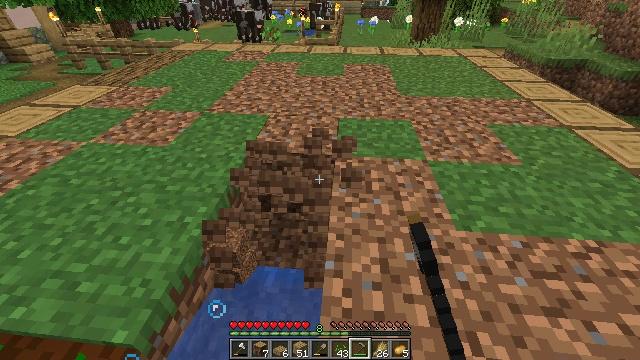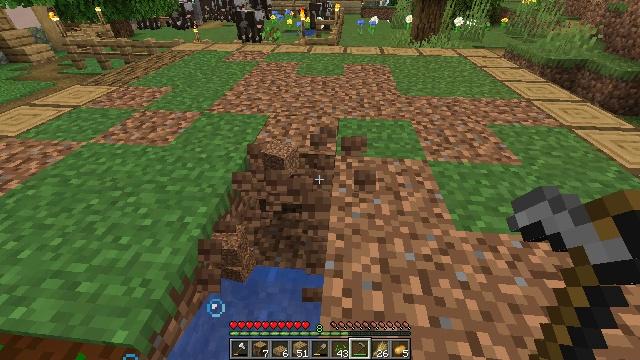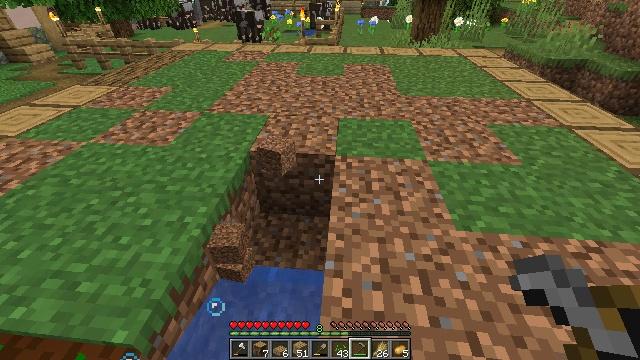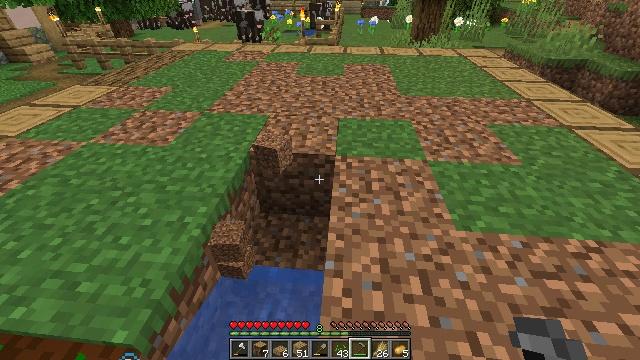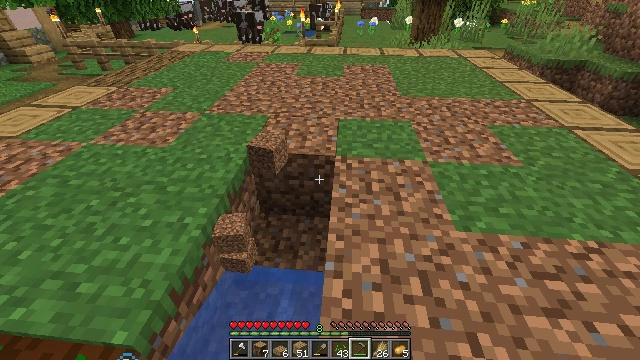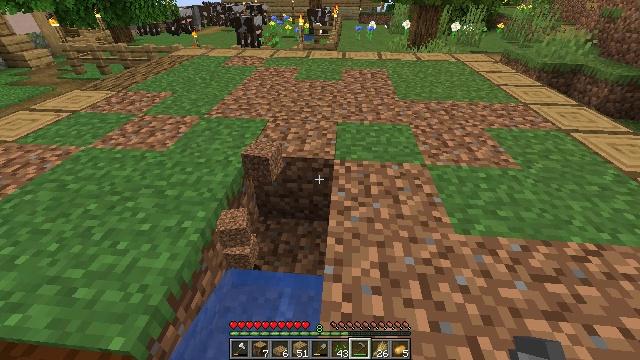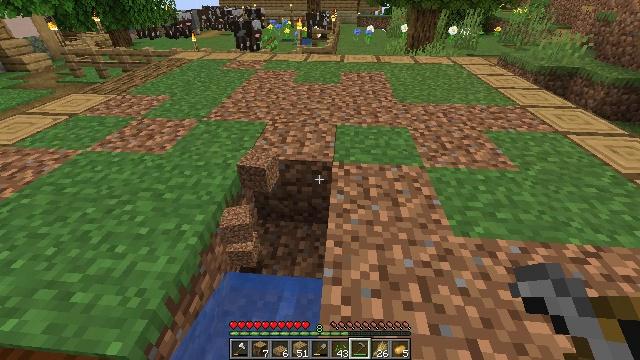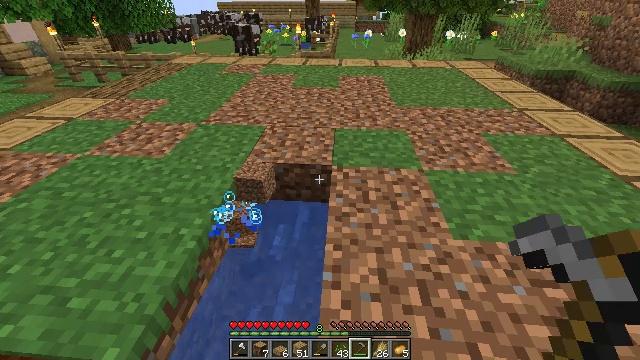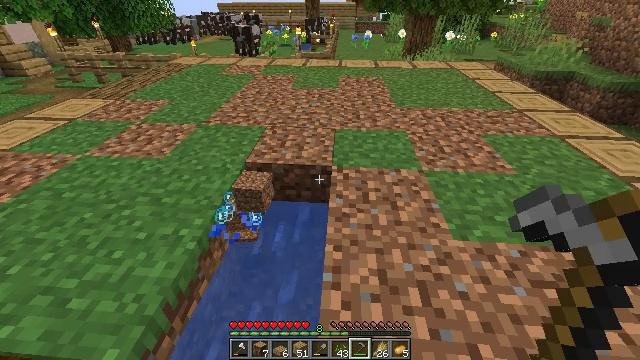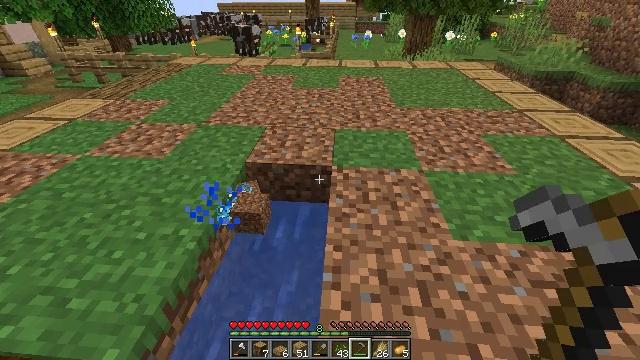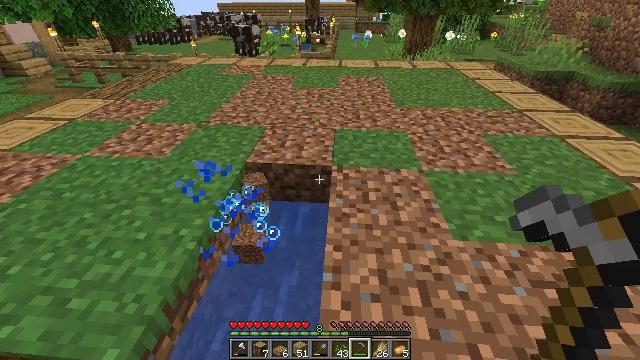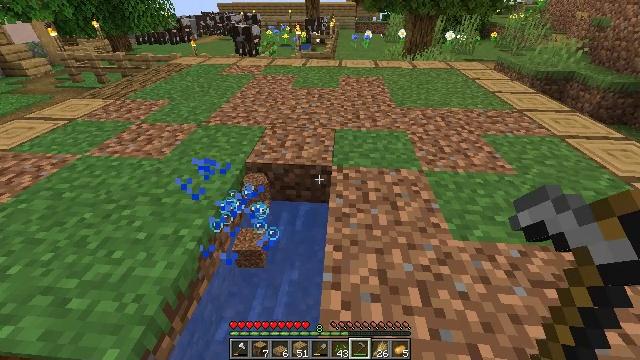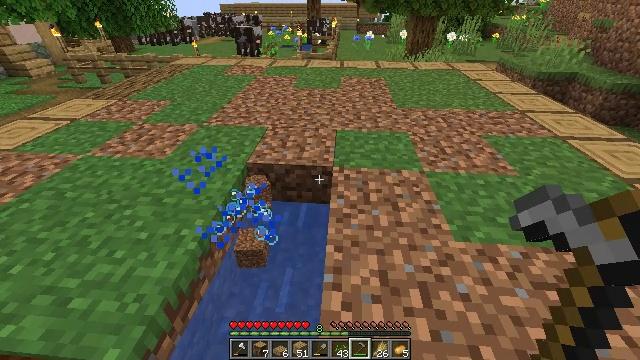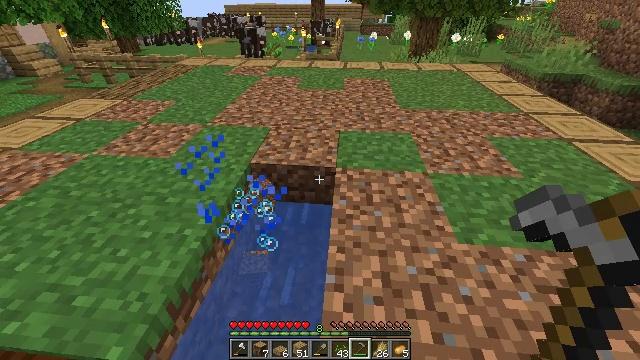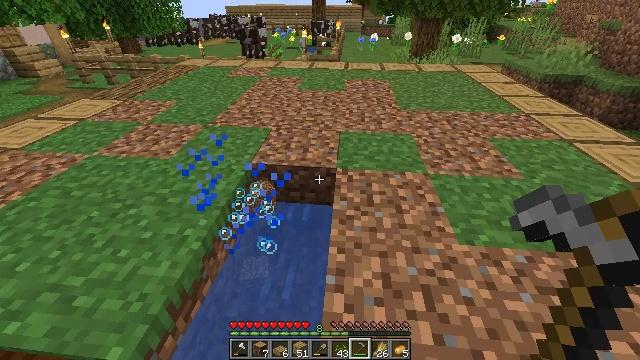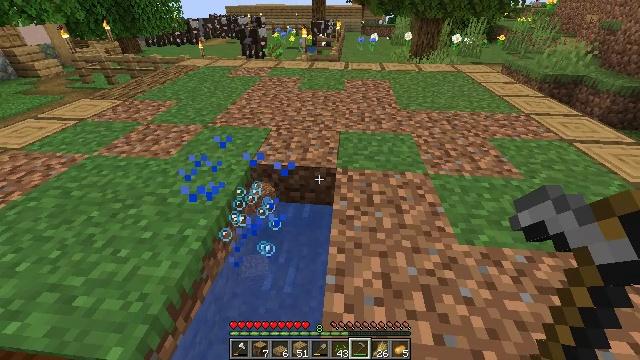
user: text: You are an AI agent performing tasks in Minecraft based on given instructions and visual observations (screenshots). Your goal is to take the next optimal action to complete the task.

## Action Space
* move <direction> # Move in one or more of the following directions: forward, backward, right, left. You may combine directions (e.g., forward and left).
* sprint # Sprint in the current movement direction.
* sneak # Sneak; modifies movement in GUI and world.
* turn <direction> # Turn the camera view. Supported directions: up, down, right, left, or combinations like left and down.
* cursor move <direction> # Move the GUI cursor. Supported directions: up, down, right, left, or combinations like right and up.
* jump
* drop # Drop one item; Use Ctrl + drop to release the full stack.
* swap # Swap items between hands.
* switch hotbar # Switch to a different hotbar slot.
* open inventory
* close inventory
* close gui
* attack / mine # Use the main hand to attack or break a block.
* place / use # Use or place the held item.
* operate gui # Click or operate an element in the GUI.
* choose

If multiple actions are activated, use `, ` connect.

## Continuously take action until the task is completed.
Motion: motion action
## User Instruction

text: Attack the ground to gather dirt.
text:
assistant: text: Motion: no_op
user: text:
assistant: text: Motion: no_op
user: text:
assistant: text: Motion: no_op
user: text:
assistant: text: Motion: no_op
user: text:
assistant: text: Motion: no_op
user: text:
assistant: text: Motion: no_op
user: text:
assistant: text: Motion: no_op
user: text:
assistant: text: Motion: no_op
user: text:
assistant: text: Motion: no_op
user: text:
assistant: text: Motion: no_op
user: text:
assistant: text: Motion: no_op
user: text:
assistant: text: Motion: no_op
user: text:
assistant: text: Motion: no_op
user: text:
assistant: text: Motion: no_op
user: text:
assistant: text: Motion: no_op
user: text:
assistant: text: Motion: no_op
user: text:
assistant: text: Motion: no_op
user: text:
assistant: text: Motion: move forward
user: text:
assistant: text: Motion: move forward
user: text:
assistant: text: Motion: move forward
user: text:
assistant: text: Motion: move forward
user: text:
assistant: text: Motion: move forward
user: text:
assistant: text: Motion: move forward
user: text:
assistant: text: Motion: move forward
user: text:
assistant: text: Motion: move forward, turn down
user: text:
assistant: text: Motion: move forward, turn down
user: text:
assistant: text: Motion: turn down
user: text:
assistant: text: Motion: turn down
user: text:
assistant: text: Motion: no_op
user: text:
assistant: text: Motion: no_op